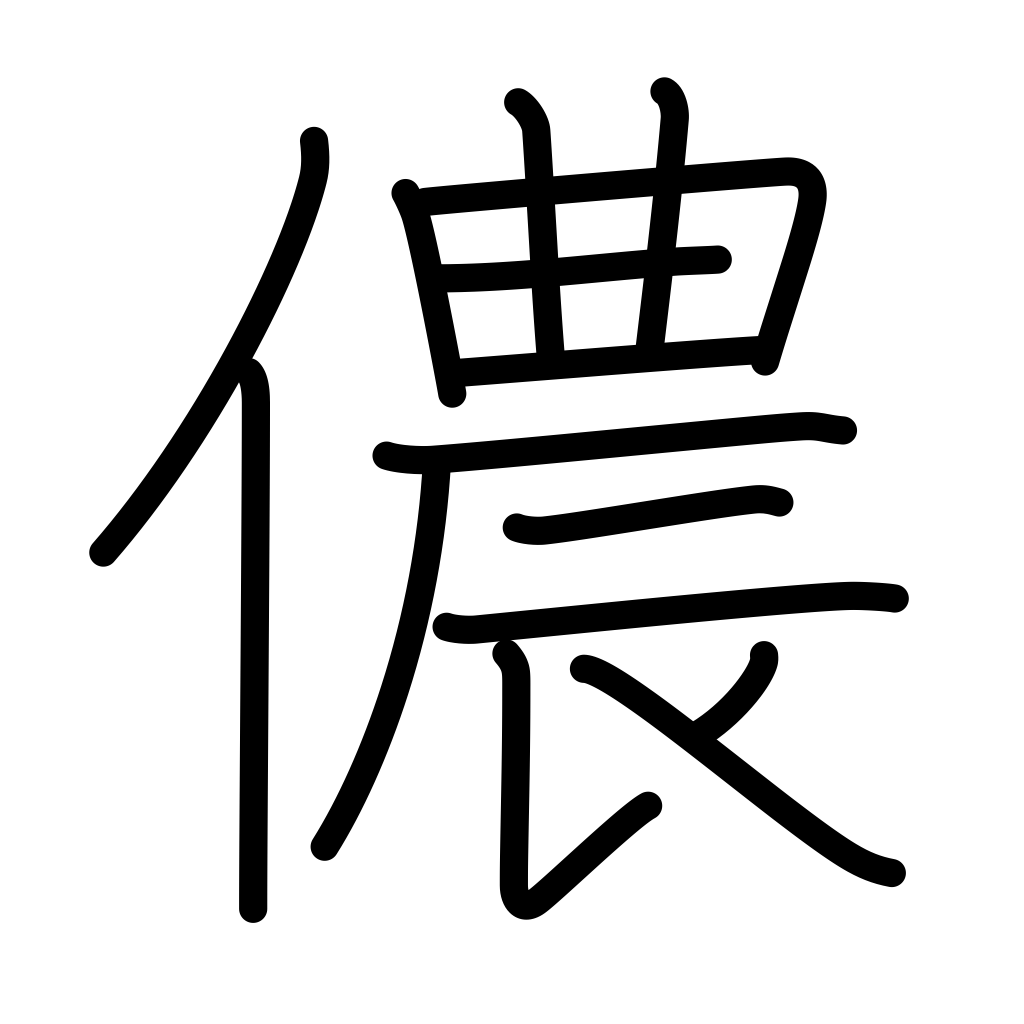
Meaning: I, my, he, his